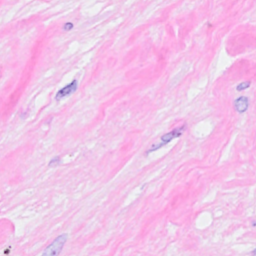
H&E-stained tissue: Breast